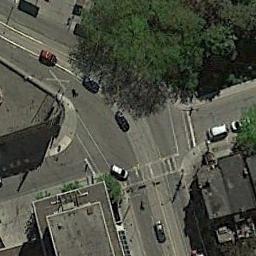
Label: intersection